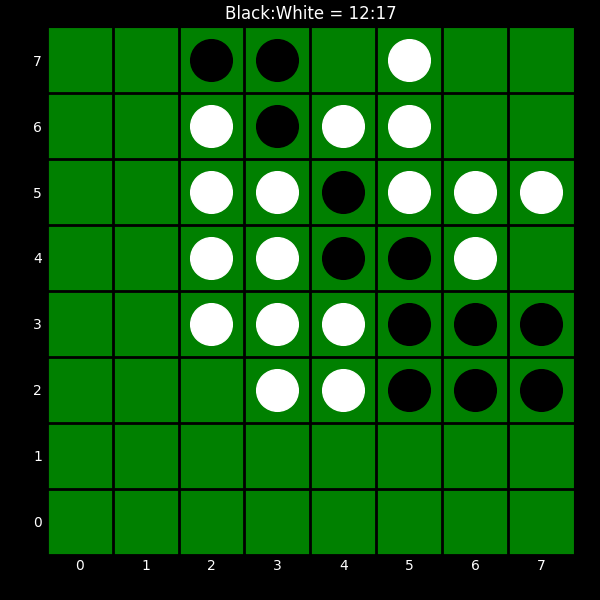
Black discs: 12
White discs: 17